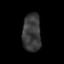
Tissue: prostate
Cell type: Epithelial cells
Senescence score: 0.1432
Nuclear area (px): 685
Mean DAPI intensity: 57.19